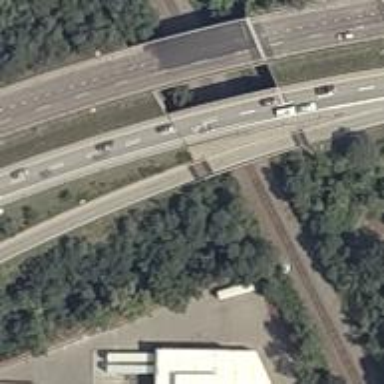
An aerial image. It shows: Asphalt motorway link.